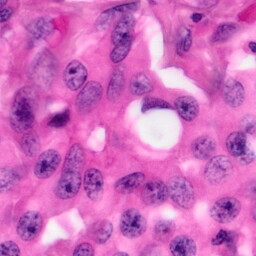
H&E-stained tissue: Pancreatic